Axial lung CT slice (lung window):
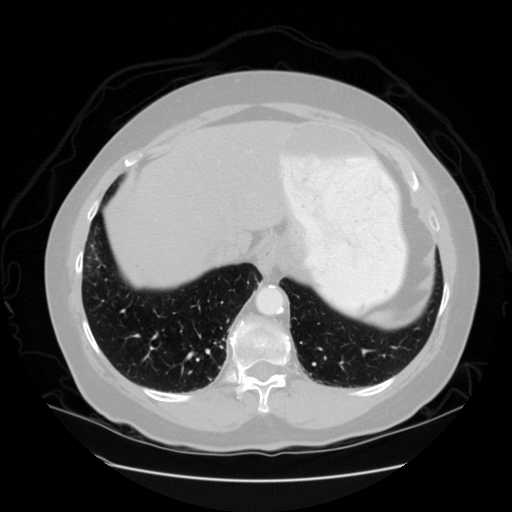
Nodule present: no